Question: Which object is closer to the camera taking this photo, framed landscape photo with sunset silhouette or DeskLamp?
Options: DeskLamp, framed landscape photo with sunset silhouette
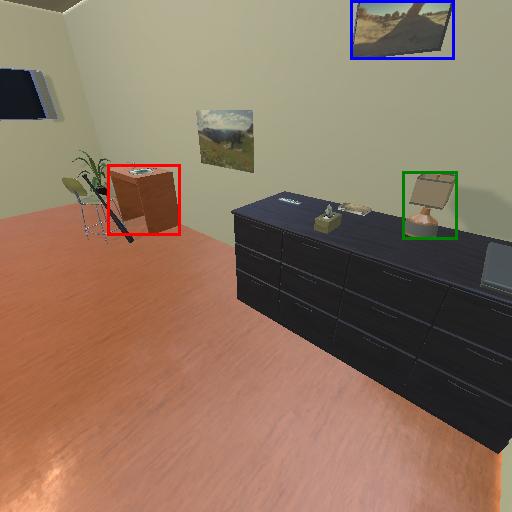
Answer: DeskLamp